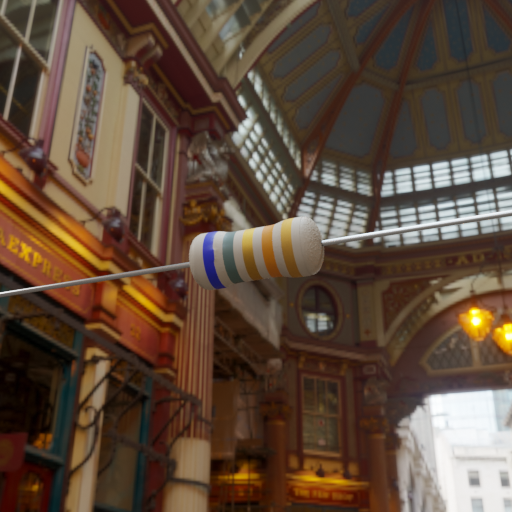
Resistor colour bands (in order): blue, gray, gold, orange, gold